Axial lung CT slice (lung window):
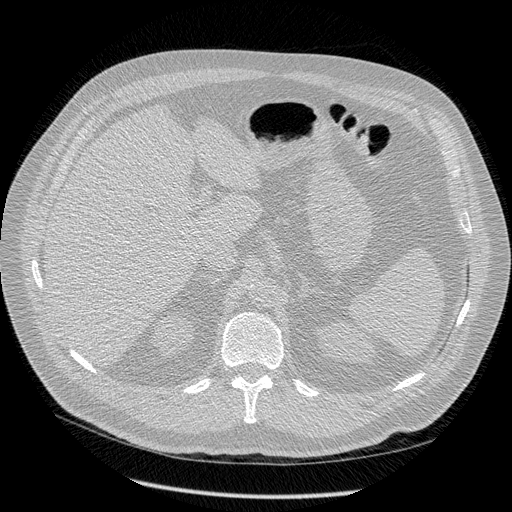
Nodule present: no